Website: walmart
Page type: address-validator
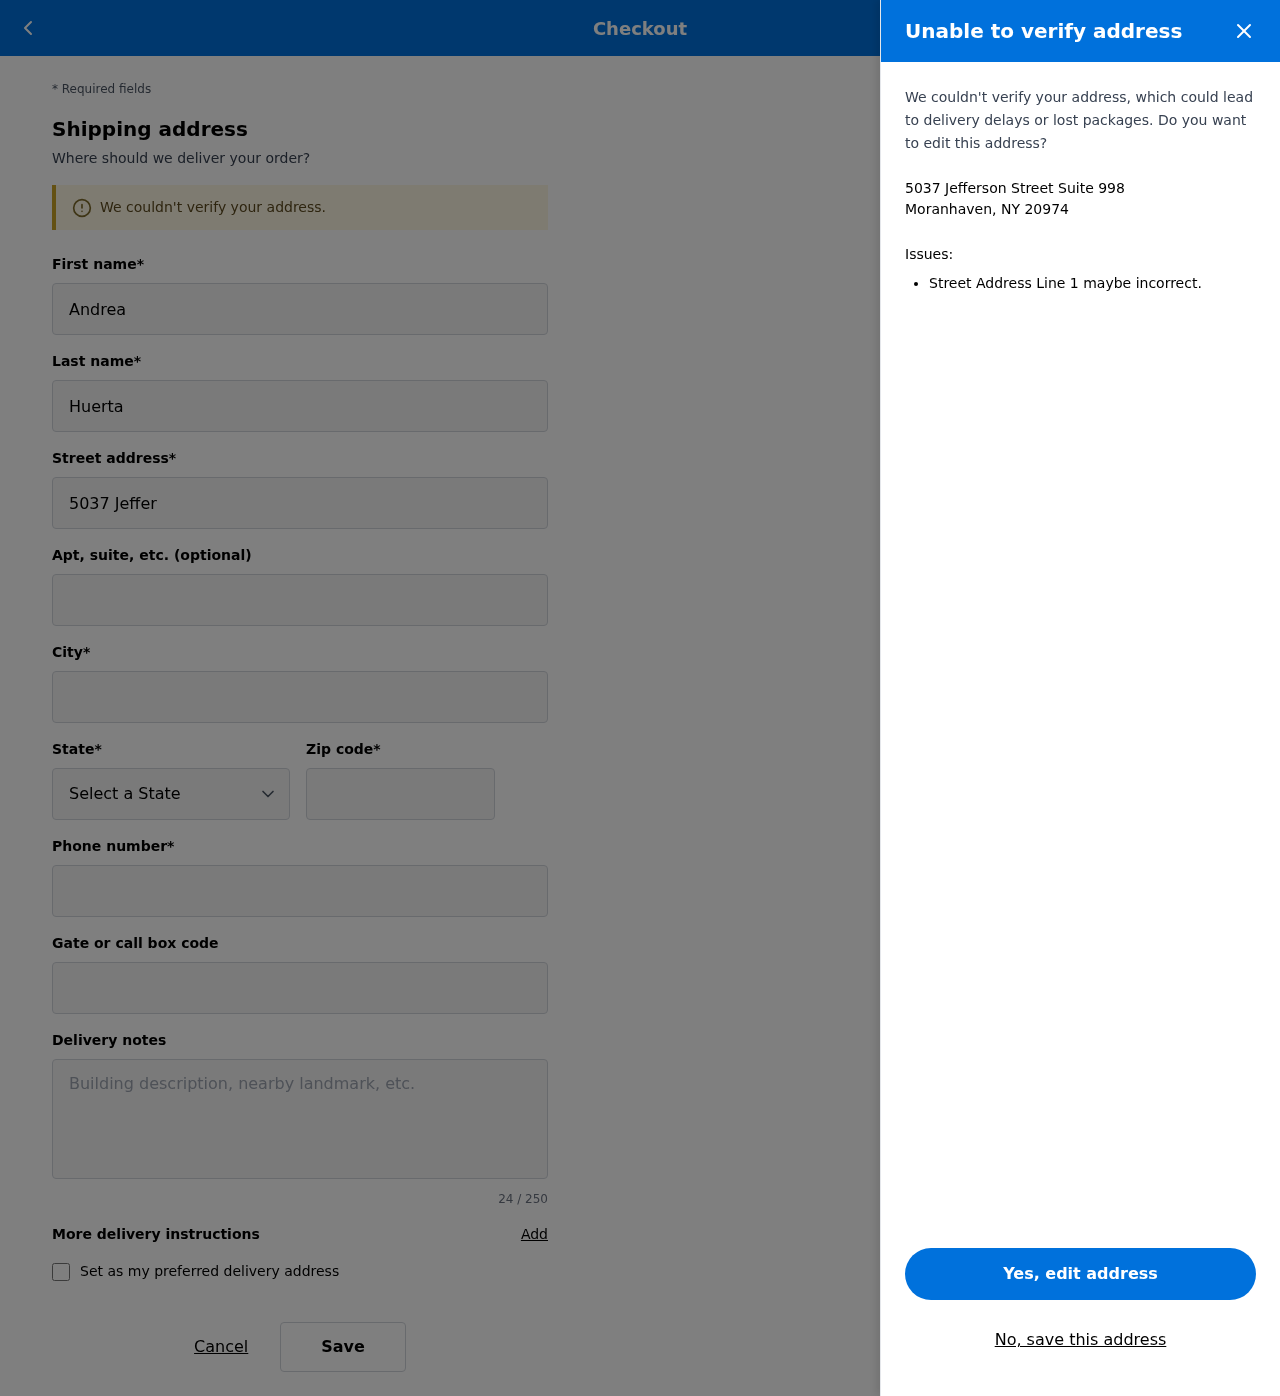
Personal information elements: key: PII_CITY_STATE_ZIP
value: Moranhaven, NY 20974
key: PII_DELIVERY_INSTRUCTIONS
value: Place behind screen door
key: PII_STATE_ABBR
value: NY
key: PII_STREET
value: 5037 Jefferson Street Suite 998
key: PII_FIRSTNAME
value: Andrea
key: PII_LASTNAME
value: Huerta
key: PII_CITY
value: Moranhaven
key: PII_POSTCODE
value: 20974
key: PII_PHONE
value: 9309096088
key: PII_SECURITY_CODE
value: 23436